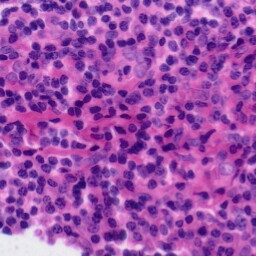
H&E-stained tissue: Tonsil